【题型】选择题　【知识点】平面几何　【难度】easy
如图，在矩形$ABCD$中，$AB=4$，$BC=6$，$E$是矩形内部的一个动点，且$AE \perp BE$，则线段$CE$的最小值为( \   \ )

\vspace{3pt}
\noindent
A．$2\sqrt{10}$\qquad B．$2\sqrt{10}-2$\qquad C．$\sqrt{13}$\qquad D．$2\sqrt{13}-2$
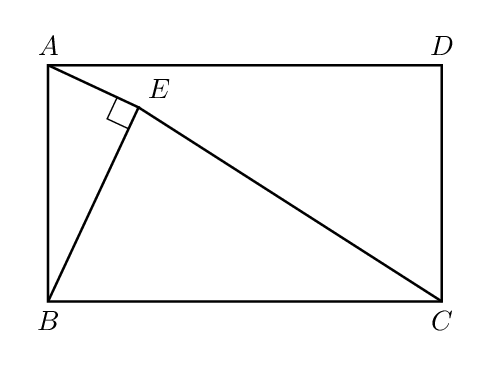
【解答】
\vspace{8pt}
\noindent
\textbf{【答案】}B

\vspace{3pt}
\noindent
\textbf{【分析】}本题主要考查圆周角定理、圆的基本性质及矩形的性质、勾股定理，根据$AE \perp BE$可知点$E$在以$AB$为直径的$\odot O$上，再进一步求解即可．

\vspace{5pt}
\noindent
\textbf{【详解】}解：如图，

\noindent
$\because AE \perp BE$，

\noindent
$\therefore$点$E$在以$AB$为直径的$\odot O$上，

\noindent
连接$CO$交$\odot O$于点$E'$，

\noindent
$\therefore$当点$E$位于点$E'$位置时，线段$CE$取得最小值，

\noindent
$\because AB=4$，

\noindent
$\therefore OA=OB=OE'=2$，

\noindent
$\because BC=6$，

\noindent
$\therefore OC=\sqrt{BC^2+OB^2}=\sqrt{6^2+2^2}=2\sqrt{10}$，

\noindent
则$CE'=OC-OE'=2\sqrt{10}-2$．

\noindent
故选：B．

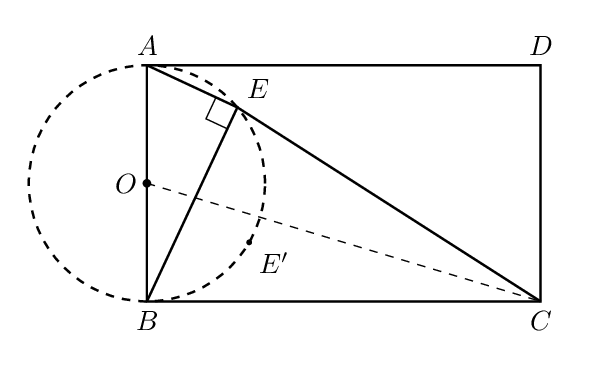